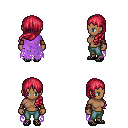
a pixel art fantasy rpg character, female body template, human, dark skin, maroon tattered cape, teal pants, ruby red left-swept hairstyle, leather bracers, ghillies, four views (front, back, left, right), 2x2 character sprite sheet, small pixel art, hard edges, no anti-aliasing